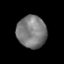
Tissue: prostate
Cell type: T cells
Senescence score: 0.281
Nuclear area (px): 928
Mean DAPI intensity: 123.575